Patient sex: M
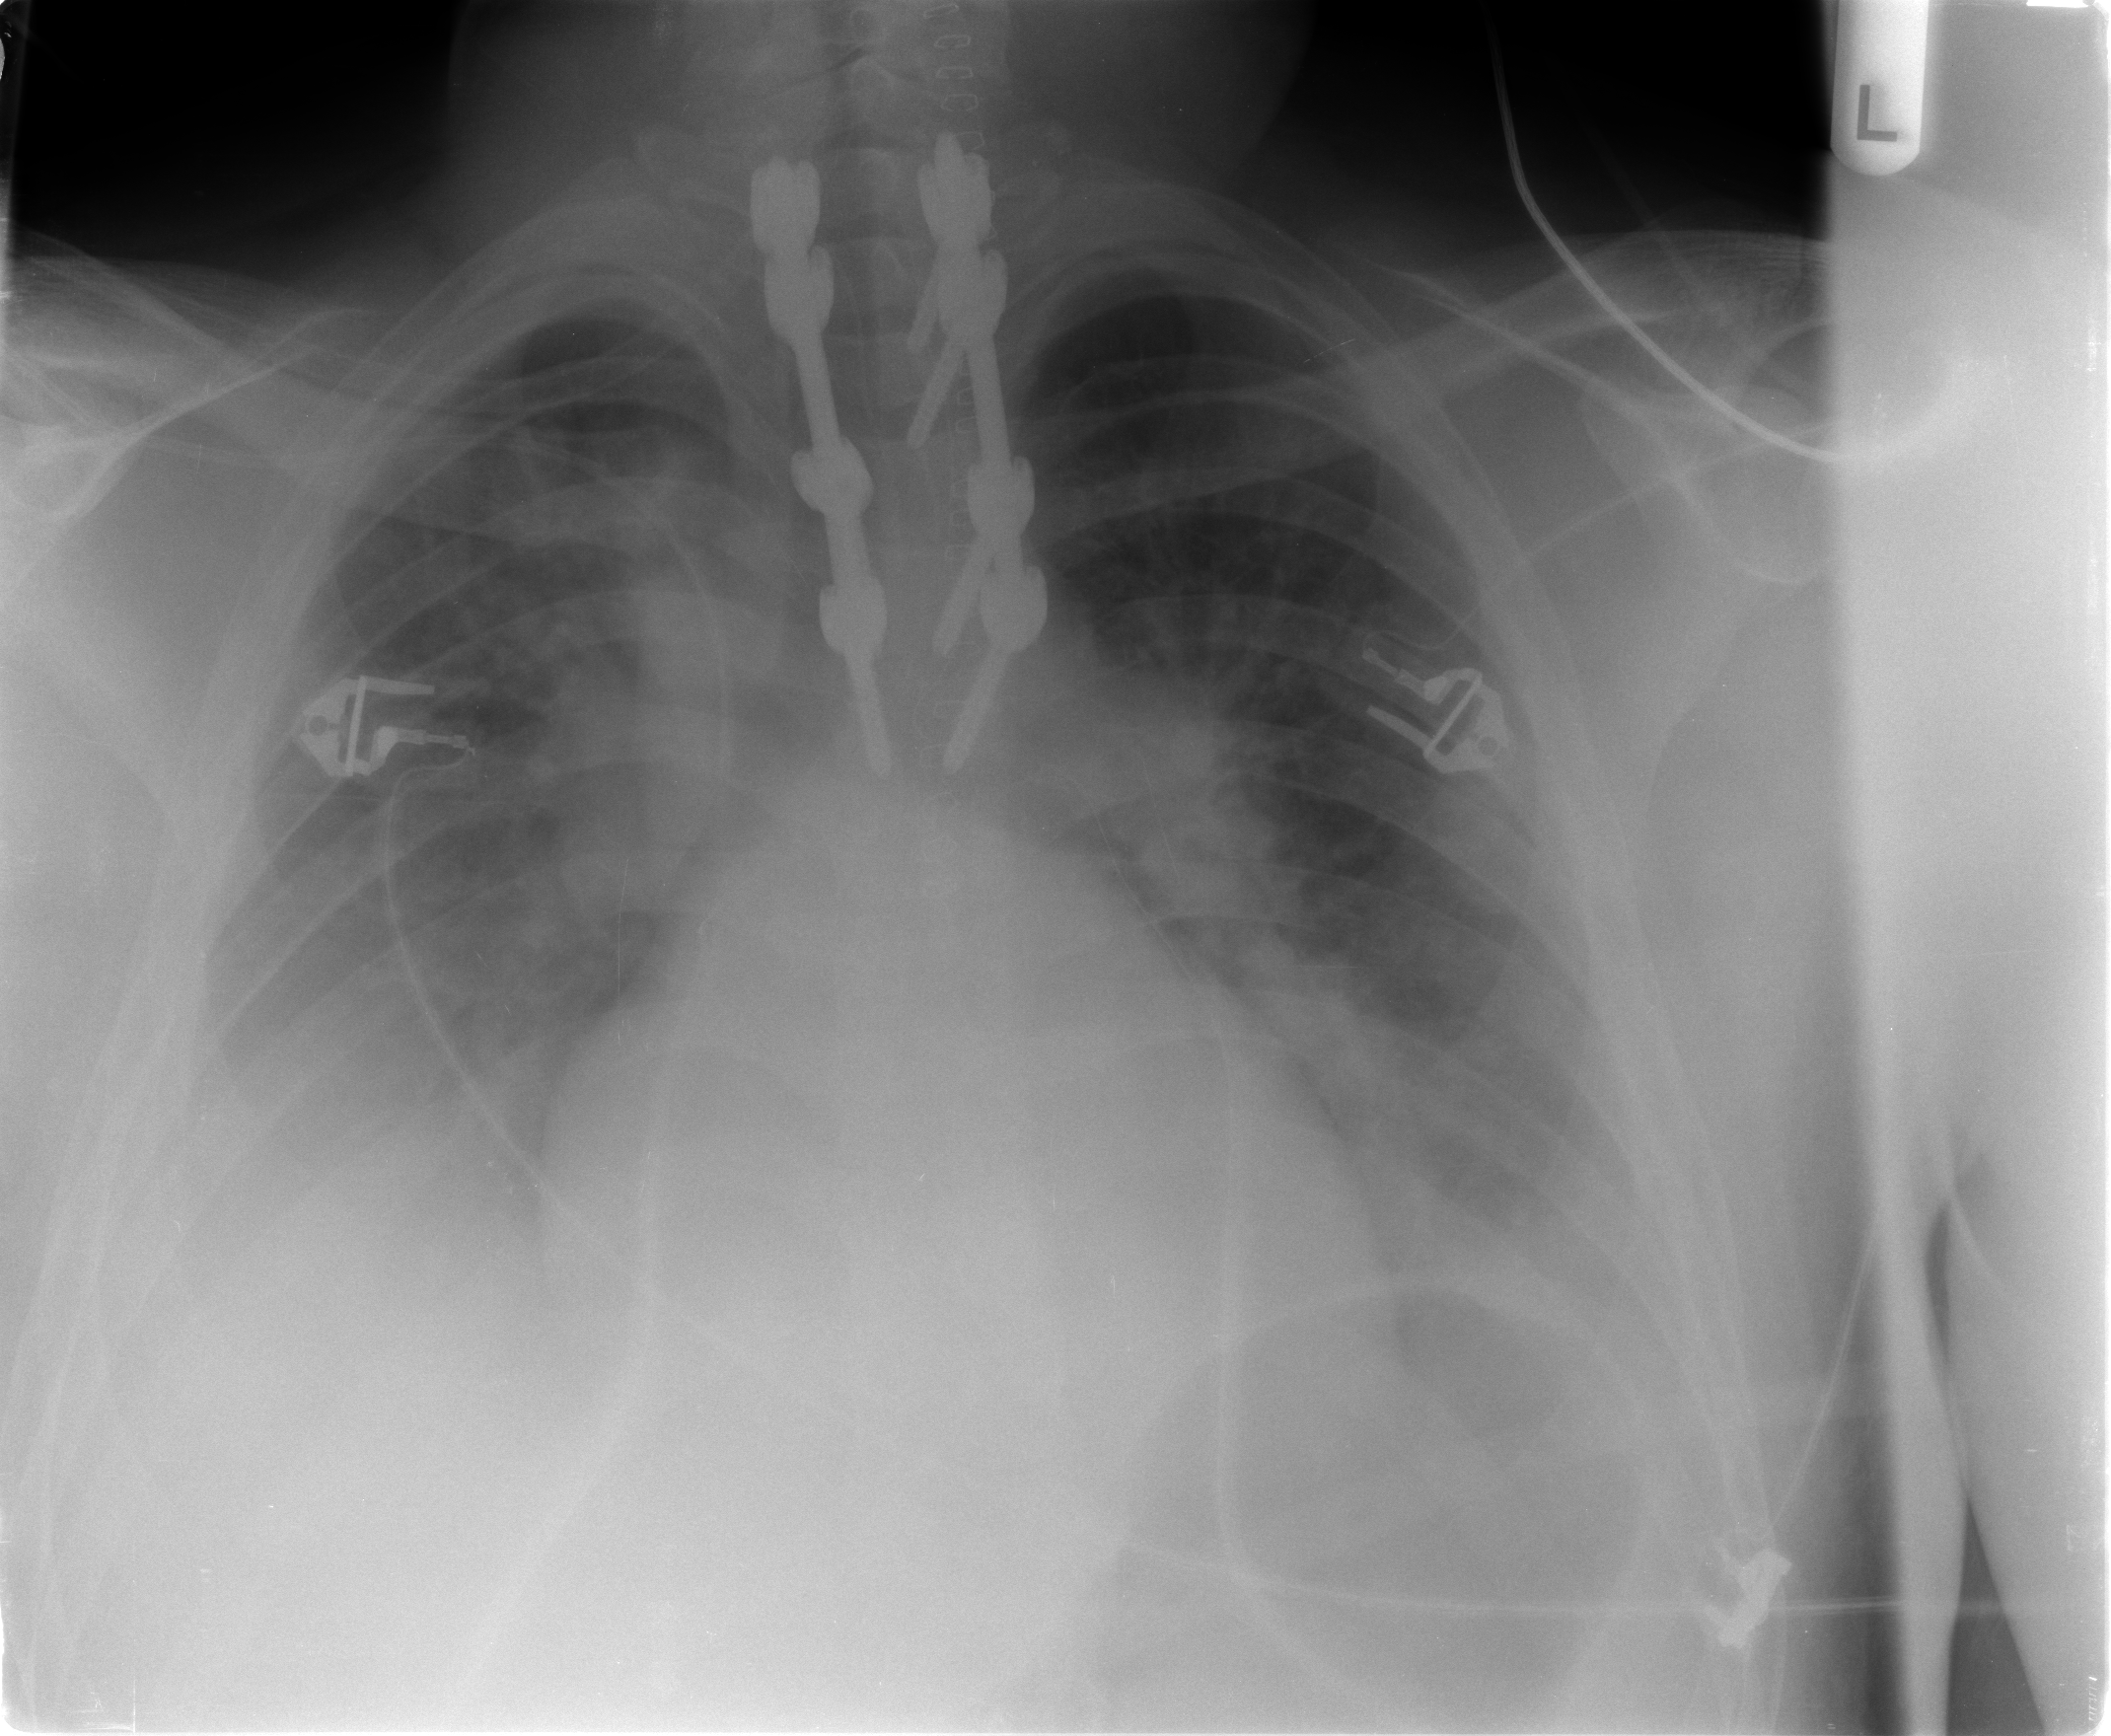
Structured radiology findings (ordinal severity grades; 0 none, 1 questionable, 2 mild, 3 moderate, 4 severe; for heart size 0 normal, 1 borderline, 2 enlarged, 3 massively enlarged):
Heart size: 0
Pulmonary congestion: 2
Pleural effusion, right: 3
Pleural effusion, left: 2
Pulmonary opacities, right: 1
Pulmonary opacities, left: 1
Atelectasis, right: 2
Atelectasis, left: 2